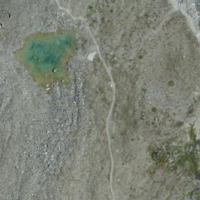
EUNIS habitat code: 31
Species observed at this site:
Geum reptans